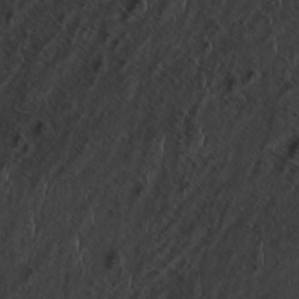
Label: non_frost